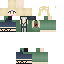
A female human skin with pale skin, wearing brown long hair dressed in a blue hoodie and black pants, featuring a closed mouth.